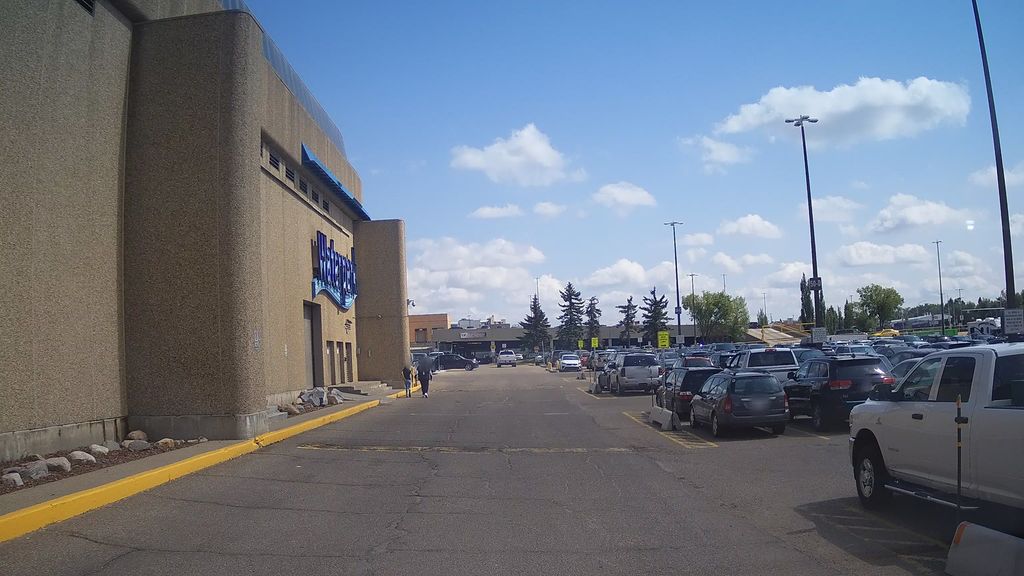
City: edmonton